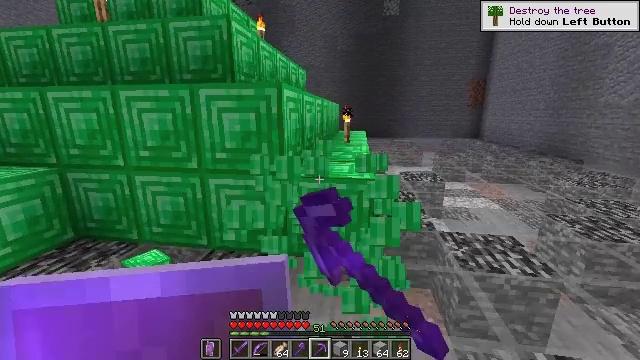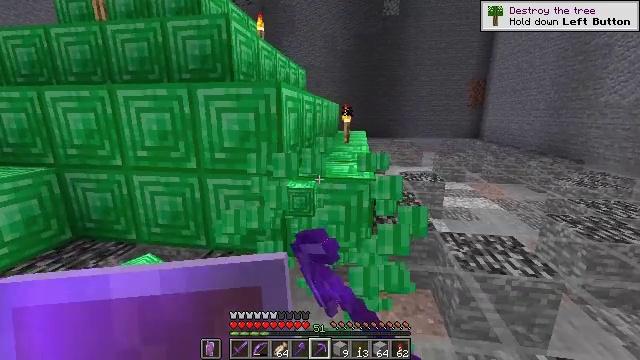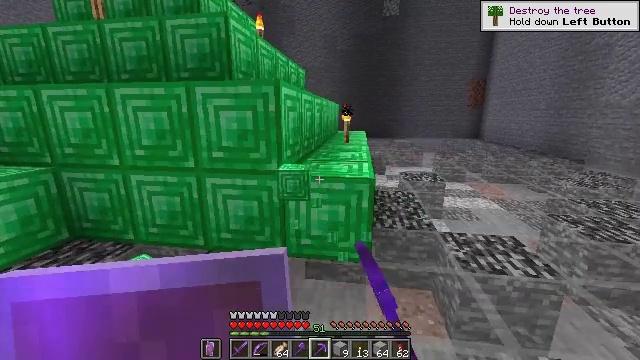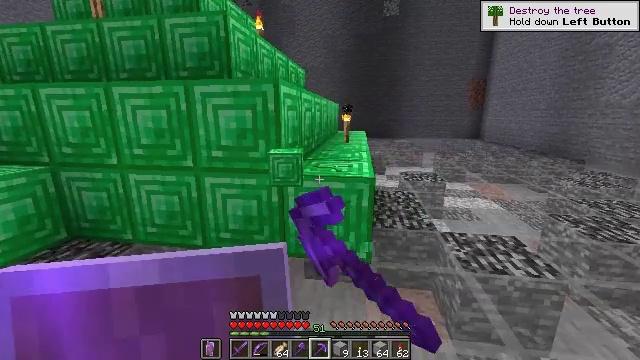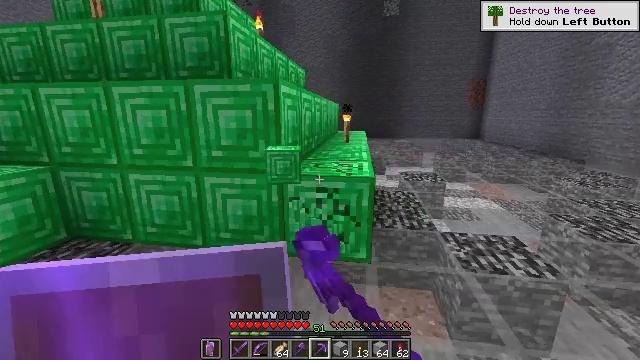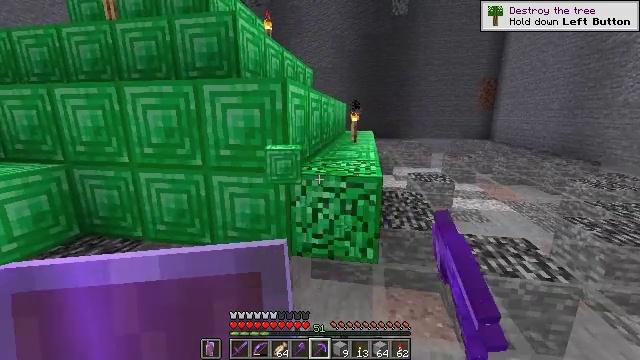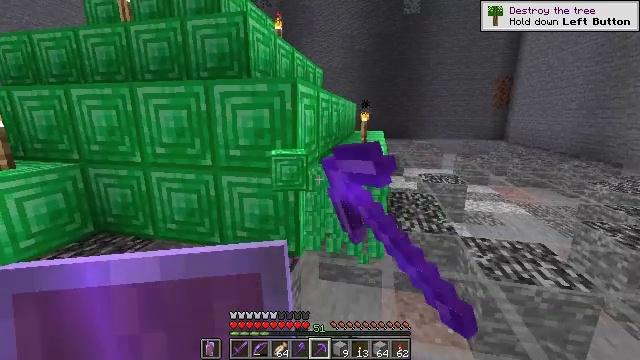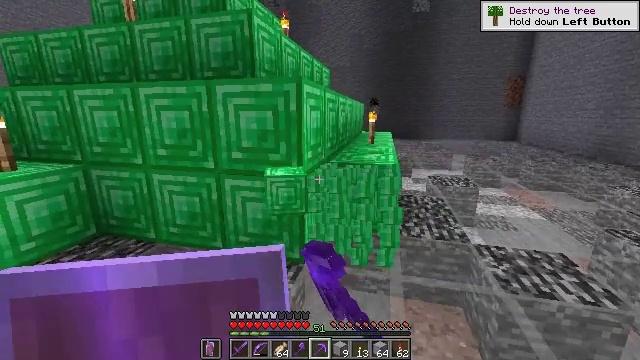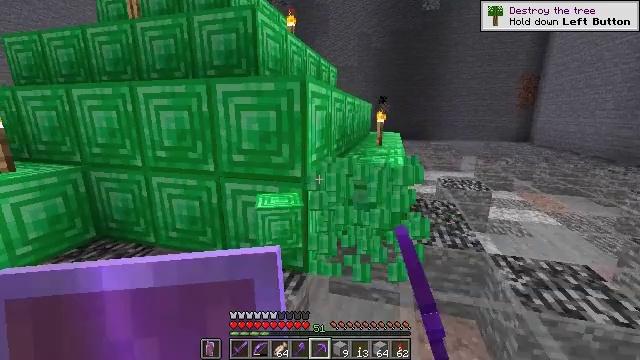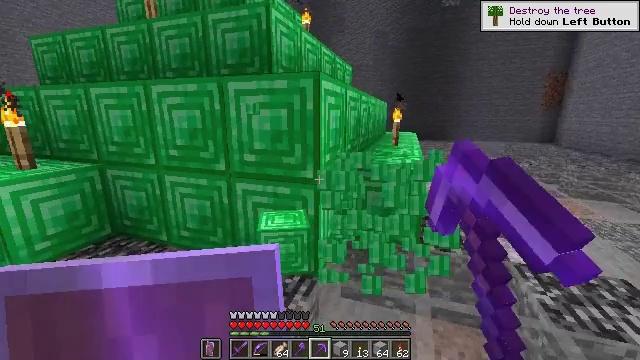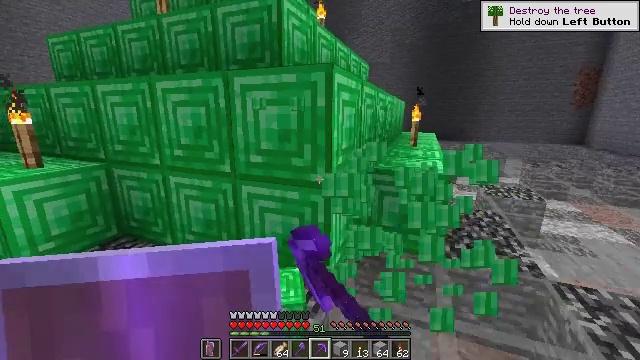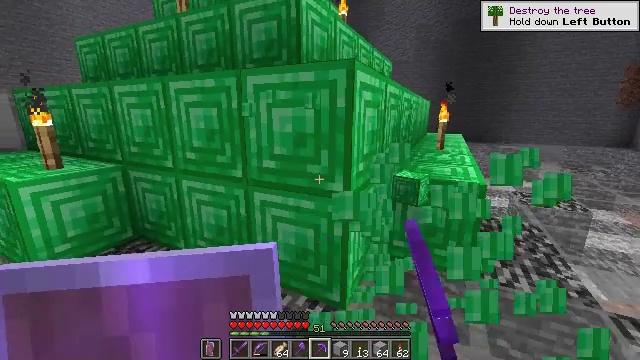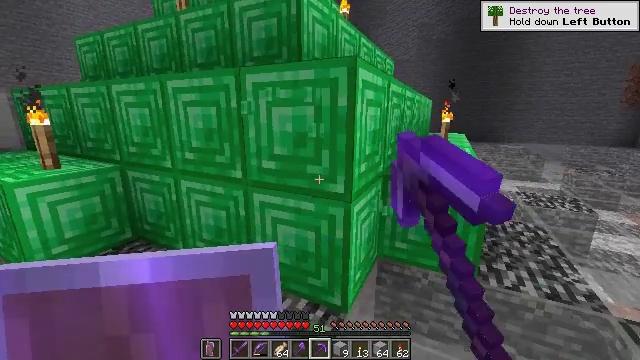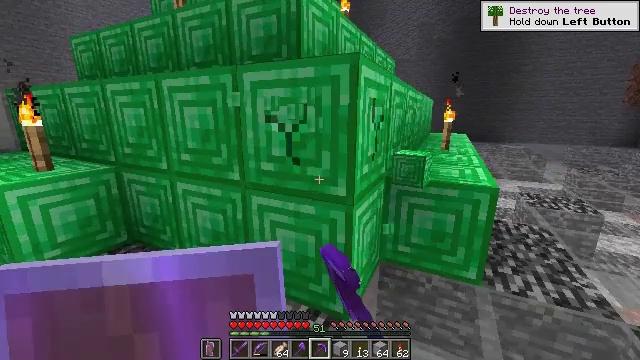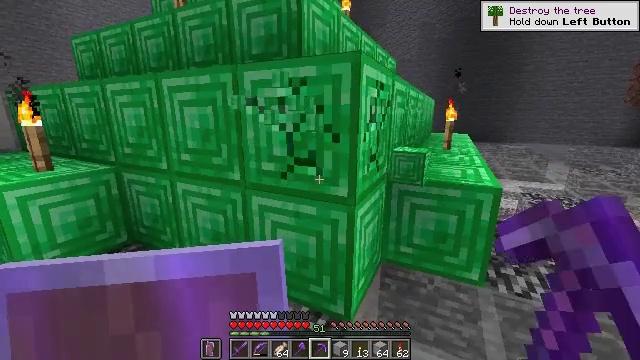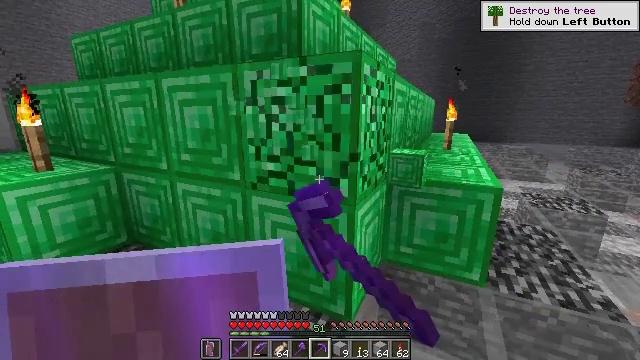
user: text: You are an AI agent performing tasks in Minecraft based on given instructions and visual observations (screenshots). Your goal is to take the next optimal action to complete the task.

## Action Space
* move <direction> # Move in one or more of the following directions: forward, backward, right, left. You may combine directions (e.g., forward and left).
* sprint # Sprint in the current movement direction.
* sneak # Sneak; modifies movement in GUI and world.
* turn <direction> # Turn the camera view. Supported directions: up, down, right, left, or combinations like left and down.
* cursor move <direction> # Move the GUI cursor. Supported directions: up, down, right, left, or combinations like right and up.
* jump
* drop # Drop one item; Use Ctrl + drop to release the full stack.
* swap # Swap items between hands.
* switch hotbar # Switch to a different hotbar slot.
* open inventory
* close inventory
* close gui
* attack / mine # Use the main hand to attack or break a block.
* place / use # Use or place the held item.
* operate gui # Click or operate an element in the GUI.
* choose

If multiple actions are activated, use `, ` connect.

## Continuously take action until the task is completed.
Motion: motion action
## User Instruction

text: Mine the emerald block.
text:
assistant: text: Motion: attack / mine
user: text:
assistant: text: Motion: attack / mine
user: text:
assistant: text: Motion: attack / mine
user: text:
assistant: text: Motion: attack / mine
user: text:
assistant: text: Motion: turn left, attack / mine
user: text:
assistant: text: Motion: move forward, turn left, attack / mine
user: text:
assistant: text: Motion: move forward, turn left, attack / mine
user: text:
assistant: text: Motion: move forward, turn left, attack / mine
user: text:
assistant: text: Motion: move forward, turn left, attack / mine
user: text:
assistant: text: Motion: move forward, turn left, attack / mine
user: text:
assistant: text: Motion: turn left, attack / mine
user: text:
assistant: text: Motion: attack / mine
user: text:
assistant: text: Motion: attack / mine
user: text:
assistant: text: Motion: attack / mine
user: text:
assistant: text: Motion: attack / mine
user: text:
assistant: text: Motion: attack / mine
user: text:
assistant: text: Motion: attack / mine
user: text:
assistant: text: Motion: attack / mine
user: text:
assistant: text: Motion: attack / mine
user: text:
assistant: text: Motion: attack / mine
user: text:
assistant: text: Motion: attack / mine
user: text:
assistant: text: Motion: attack / mine
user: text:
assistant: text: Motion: attack / mine
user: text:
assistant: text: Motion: attack / mine
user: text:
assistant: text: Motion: turn left and down, attack / mine
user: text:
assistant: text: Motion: turn down, attack / mine
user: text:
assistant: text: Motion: attack / mine
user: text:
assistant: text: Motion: attack / mine
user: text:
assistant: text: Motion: attack / mine
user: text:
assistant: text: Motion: attack / mine